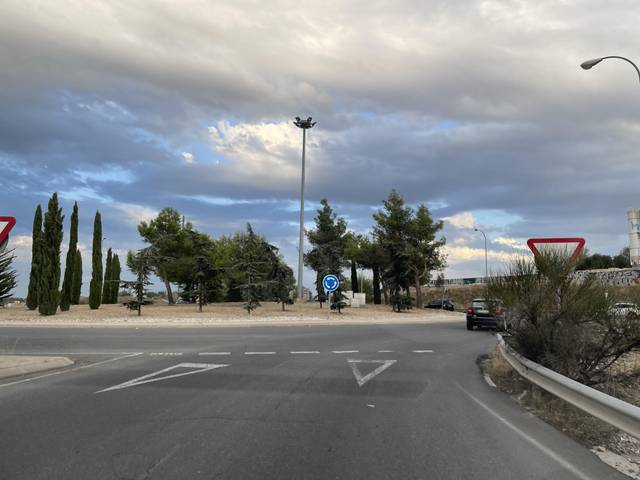
Region: Spain
Coordinates: 40.479, -3.896